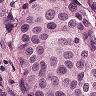
Metastatic tissue present: yes